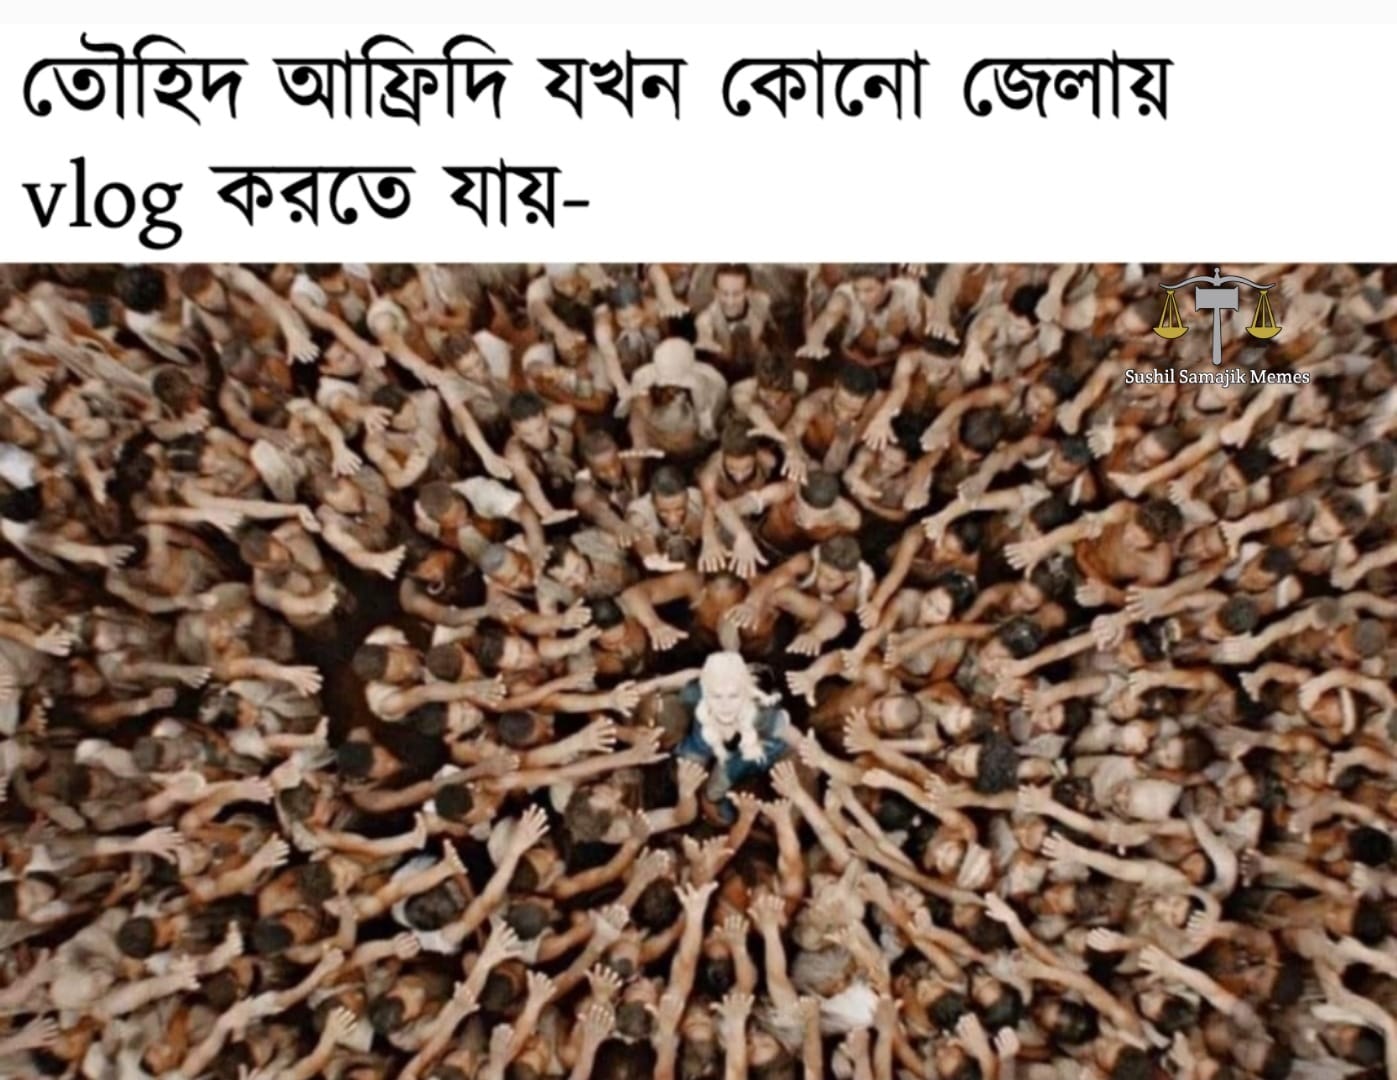
Caption: তৌহিদ আফ্রিদি যখন কোনো জেলায়   vlog করতে যায় -
Label: non-hate